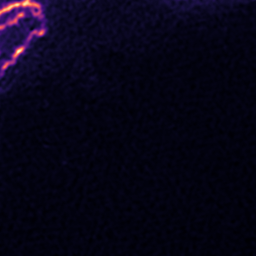
Label: Super-resolution ER image